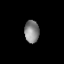
Tissue: lung
Cell type: Epithelial cells
Senescence score: 0.2339
Nuclear area (px): 322
Mean DAPI intensity: 133.78